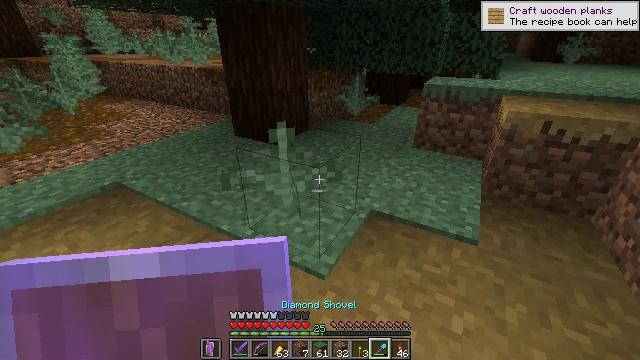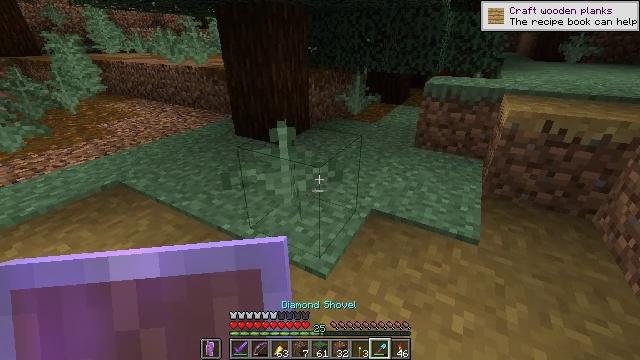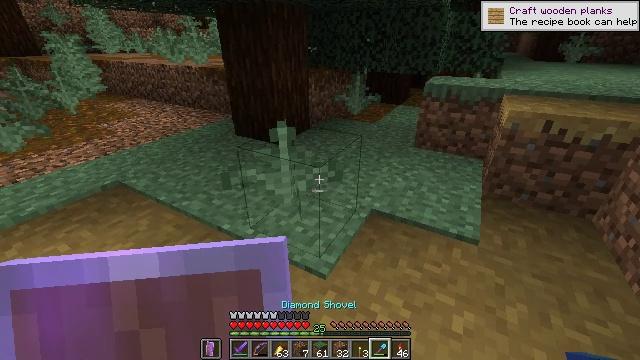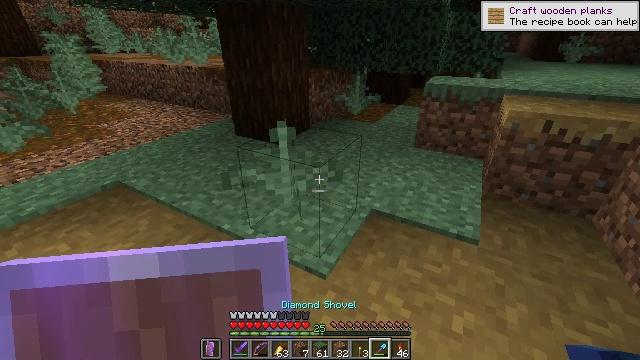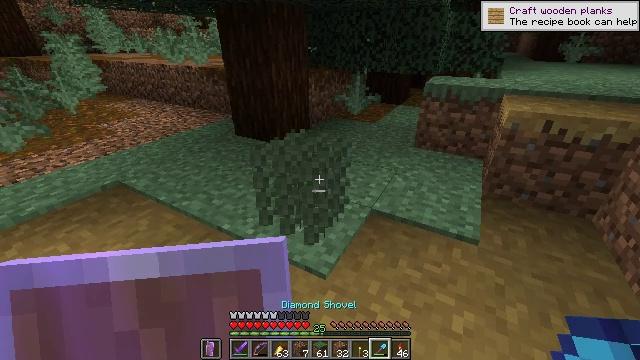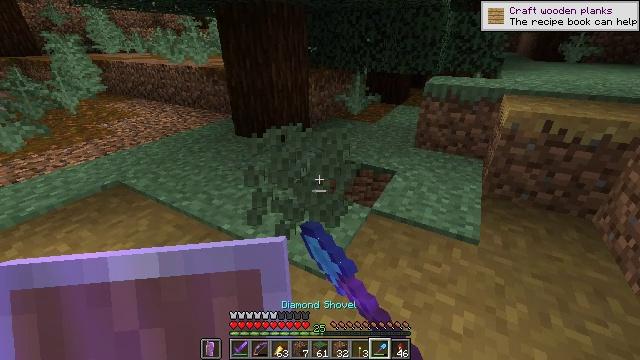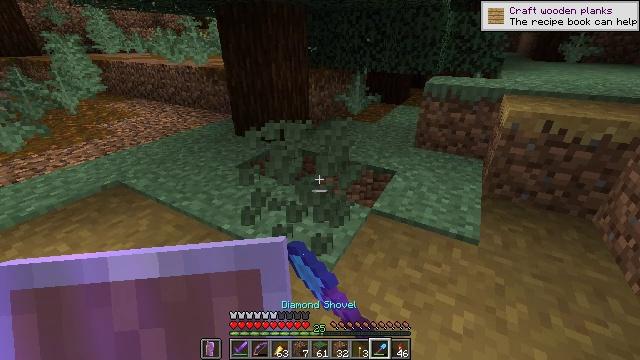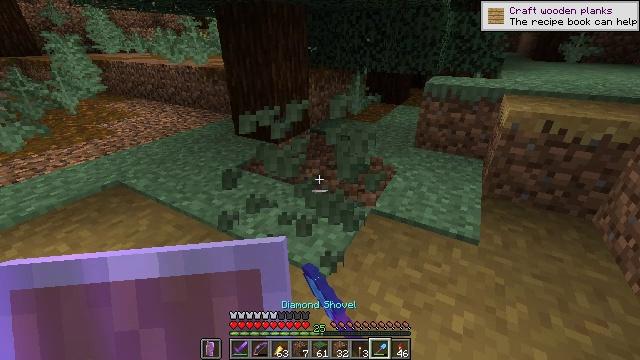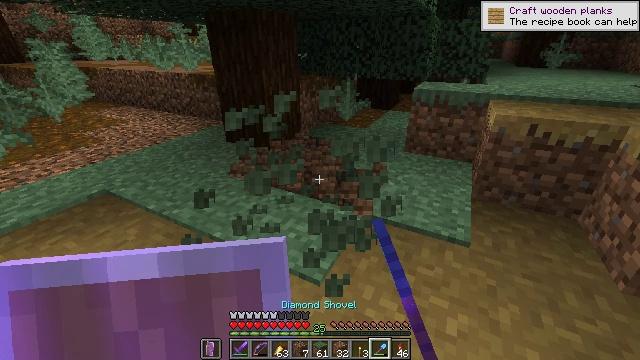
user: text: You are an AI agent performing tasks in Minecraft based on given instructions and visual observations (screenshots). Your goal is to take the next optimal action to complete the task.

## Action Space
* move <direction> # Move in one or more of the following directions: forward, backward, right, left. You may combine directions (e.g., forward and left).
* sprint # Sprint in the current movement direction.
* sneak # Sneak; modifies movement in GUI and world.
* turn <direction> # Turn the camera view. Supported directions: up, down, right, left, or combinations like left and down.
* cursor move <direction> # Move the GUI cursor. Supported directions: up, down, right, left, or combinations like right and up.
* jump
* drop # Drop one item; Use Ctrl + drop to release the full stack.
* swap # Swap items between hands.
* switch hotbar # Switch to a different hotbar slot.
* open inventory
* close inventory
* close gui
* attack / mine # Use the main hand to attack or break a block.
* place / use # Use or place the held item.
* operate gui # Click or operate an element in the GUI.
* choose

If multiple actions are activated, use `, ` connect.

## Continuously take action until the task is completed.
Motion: motion action
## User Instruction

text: Gather fern from the ground.
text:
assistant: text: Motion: no_op
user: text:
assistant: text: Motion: no_op
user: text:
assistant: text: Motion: no_op
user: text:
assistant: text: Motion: attack / mine
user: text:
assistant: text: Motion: attack / mine
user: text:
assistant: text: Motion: attack / mine
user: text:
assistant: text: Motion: attack / mine
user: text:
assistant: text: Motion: turn right and up, attack / mine
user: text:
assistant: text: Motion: attack / mine